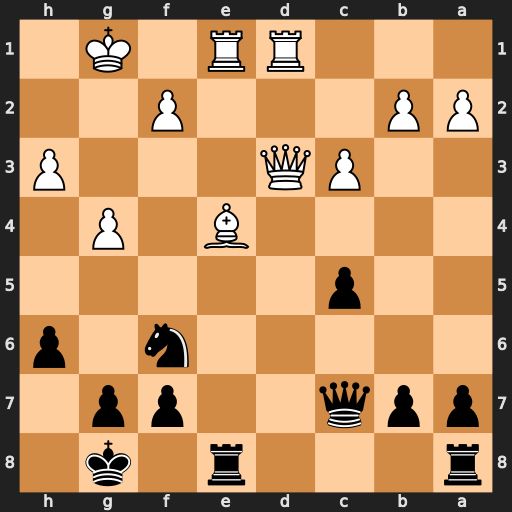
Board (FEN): r3r1k1/ppq2pp1/5n1p/2p5/4B1P1/2PQ3P/PP3P2/3RR1K1
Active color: b
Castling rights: -
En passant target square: -
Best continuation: Rad8 Qxd8 Rxd8 Rxd8+ Qxd8